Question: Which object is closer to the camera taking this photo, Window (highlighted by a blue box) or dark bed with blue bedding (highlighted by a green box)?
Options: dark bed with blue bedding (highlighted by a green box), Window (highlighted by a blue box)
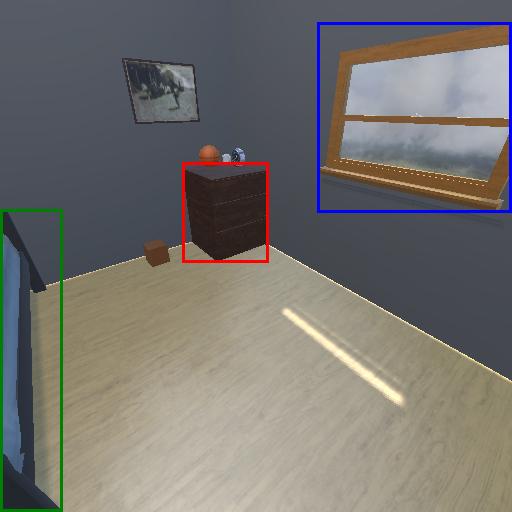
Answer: dark bed with blue bedding (highlighted by a green box)